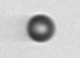
Label: bead